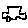
Label: car